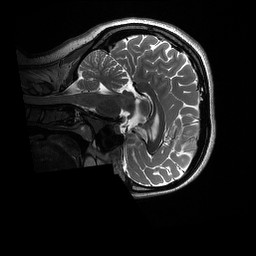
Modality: T2w
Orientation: sagittal
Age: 19
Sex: female